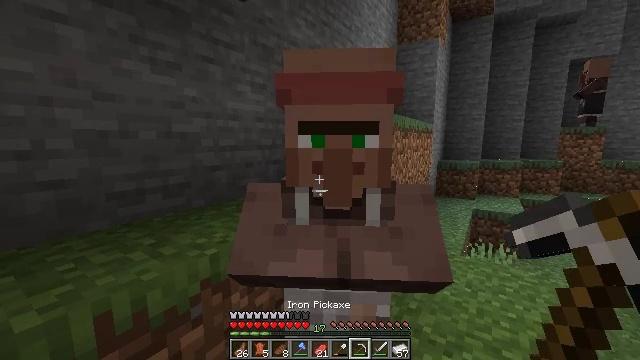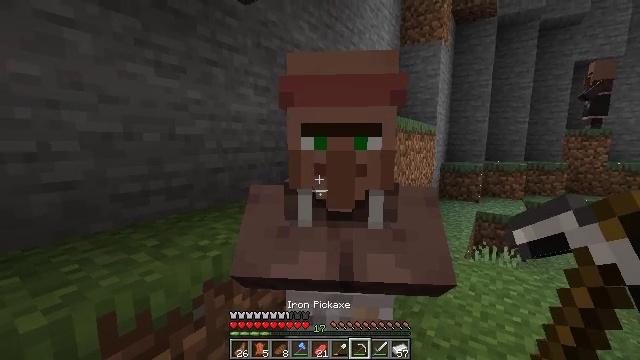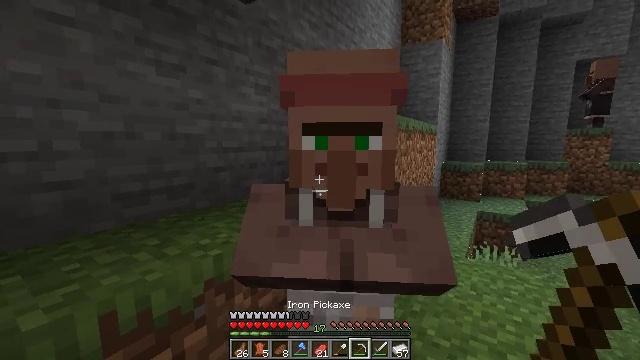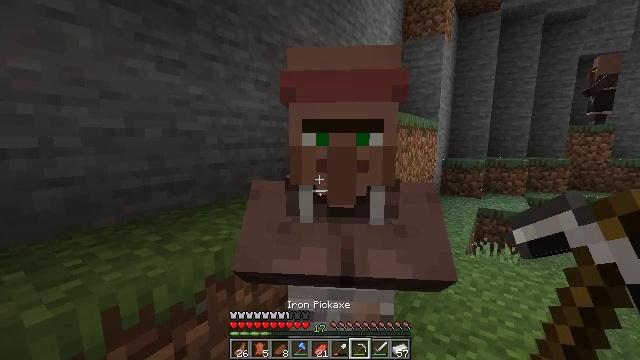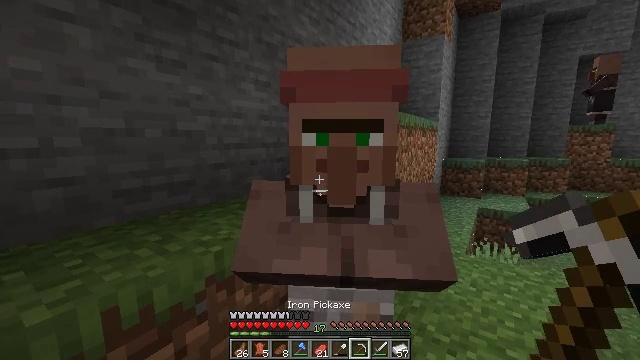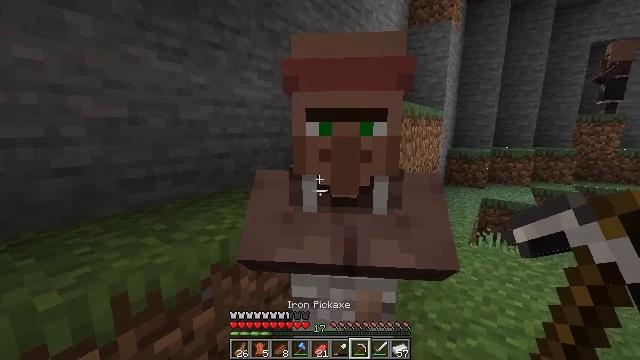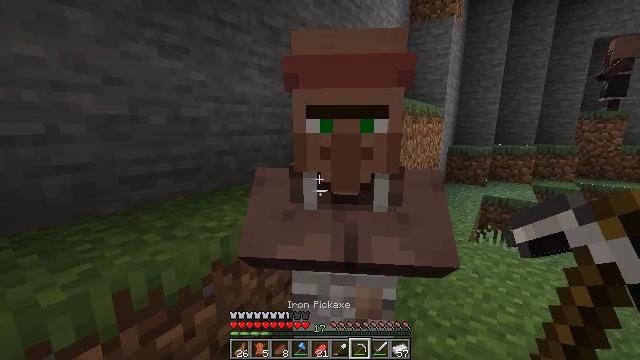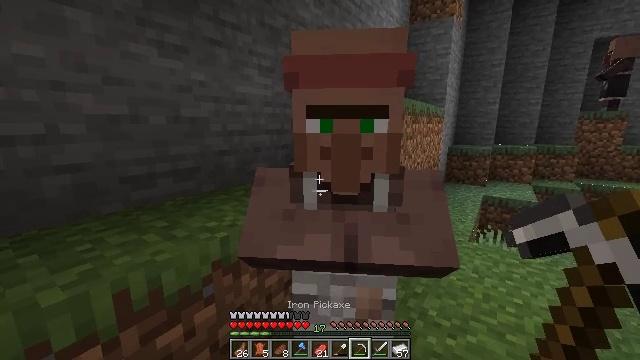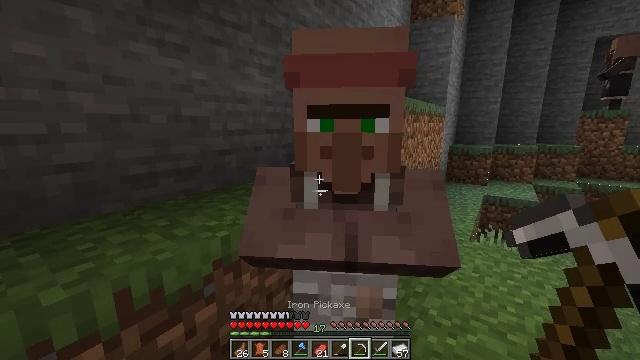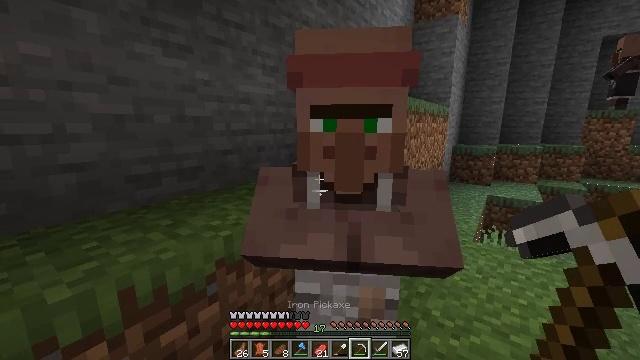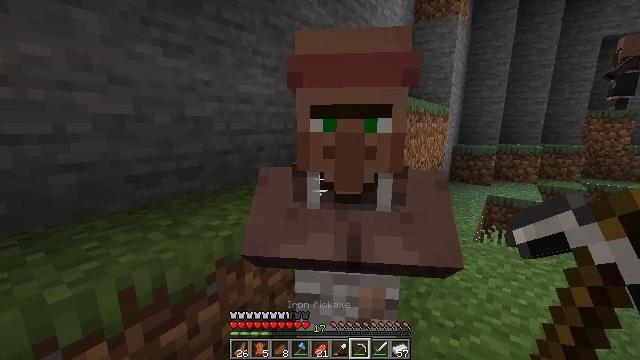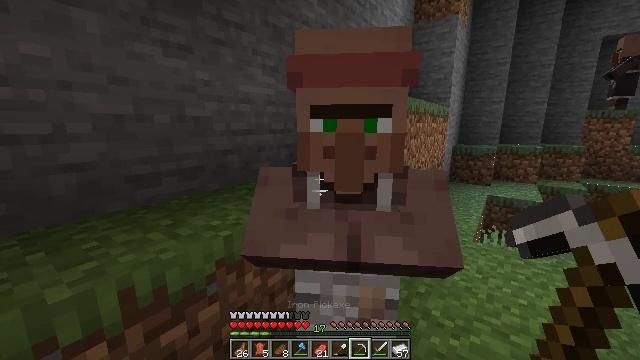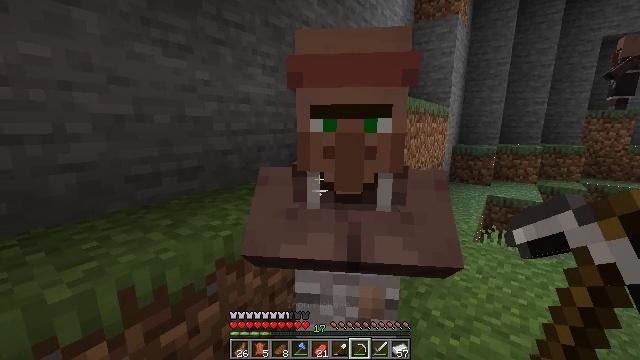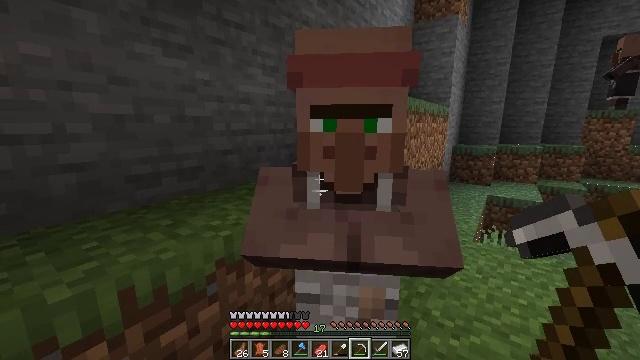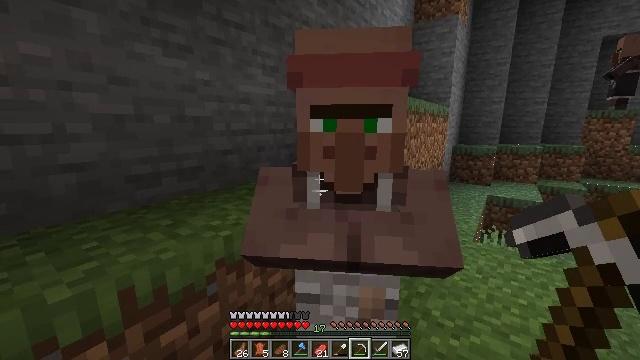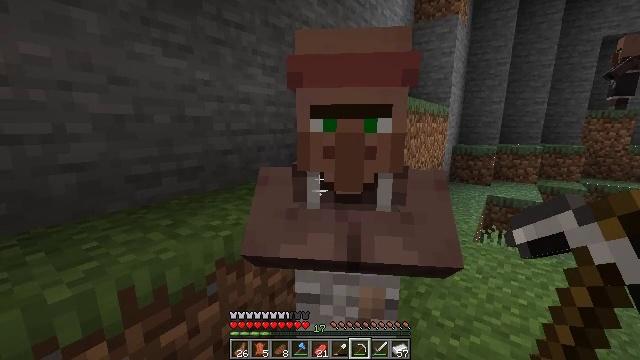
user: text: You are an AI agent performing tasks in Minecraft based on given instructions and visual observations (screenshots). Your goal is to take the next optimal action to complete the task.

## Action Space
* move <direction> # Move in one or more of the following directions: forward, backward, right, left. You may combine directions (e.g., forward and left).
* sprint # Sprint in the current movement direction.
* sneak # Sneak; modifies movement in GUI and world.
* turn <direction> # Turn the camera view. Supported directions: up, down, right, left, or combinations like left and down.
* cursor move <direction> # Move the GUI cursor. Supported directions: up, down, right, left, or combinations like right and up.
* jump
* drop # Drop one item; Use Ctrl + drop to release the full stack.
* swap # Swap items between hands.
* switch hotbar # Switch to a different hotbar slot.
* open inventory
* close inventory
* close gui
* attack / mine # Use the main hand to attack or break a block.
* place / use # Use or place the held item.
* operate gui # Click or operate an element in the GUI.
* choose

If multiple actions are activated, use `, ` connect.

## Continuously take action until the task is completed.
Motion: motion action
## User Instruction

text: Mine the pumpkin from the ground.
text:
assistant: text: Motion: no_op
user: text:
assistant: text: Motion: no_op
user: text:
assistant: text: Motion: no_op
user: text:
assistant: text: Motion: no_op
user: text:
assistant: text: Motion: turn down
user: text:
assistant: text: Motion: no_op
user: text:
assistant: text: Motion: no_op
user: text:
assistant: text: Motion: no_op
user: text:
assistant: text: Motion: no_op
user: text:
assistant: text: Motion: no_op
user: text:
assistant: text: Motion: no_op
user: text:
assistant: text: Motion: no_op
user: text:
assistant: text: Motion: no_op
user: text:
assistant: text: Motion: no_op
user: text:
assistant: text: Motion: no_op
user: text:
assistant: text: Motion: no_op
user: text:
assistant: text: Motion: no_op
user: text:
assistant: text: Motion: no_op
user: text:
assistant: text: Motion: no_op
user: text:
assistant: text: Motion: no_op
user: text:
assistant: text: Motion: no_op
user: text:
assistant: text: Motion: no_op
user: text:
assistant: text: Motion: no_op
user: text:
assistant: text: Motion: no_op
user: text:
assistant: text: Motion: no_op
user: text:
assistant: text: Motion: no_op
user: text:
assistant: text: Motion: no_op
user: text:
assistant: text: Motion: no_op
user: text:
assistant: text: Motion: no_op
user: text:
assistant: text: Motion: no_op